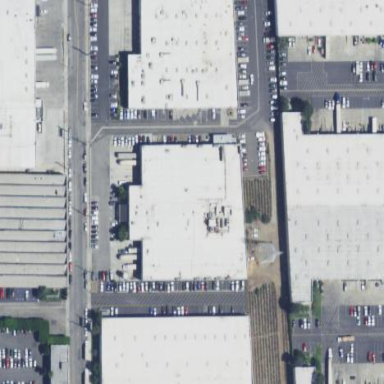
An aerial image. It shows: Warehouse building.